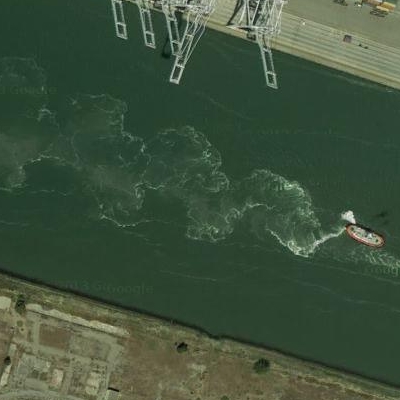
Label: RiverLake